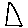
Label: triangle